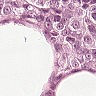
Metastatic tissue present: yes